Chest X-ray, PA view. Patient: 14 years old, sex F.
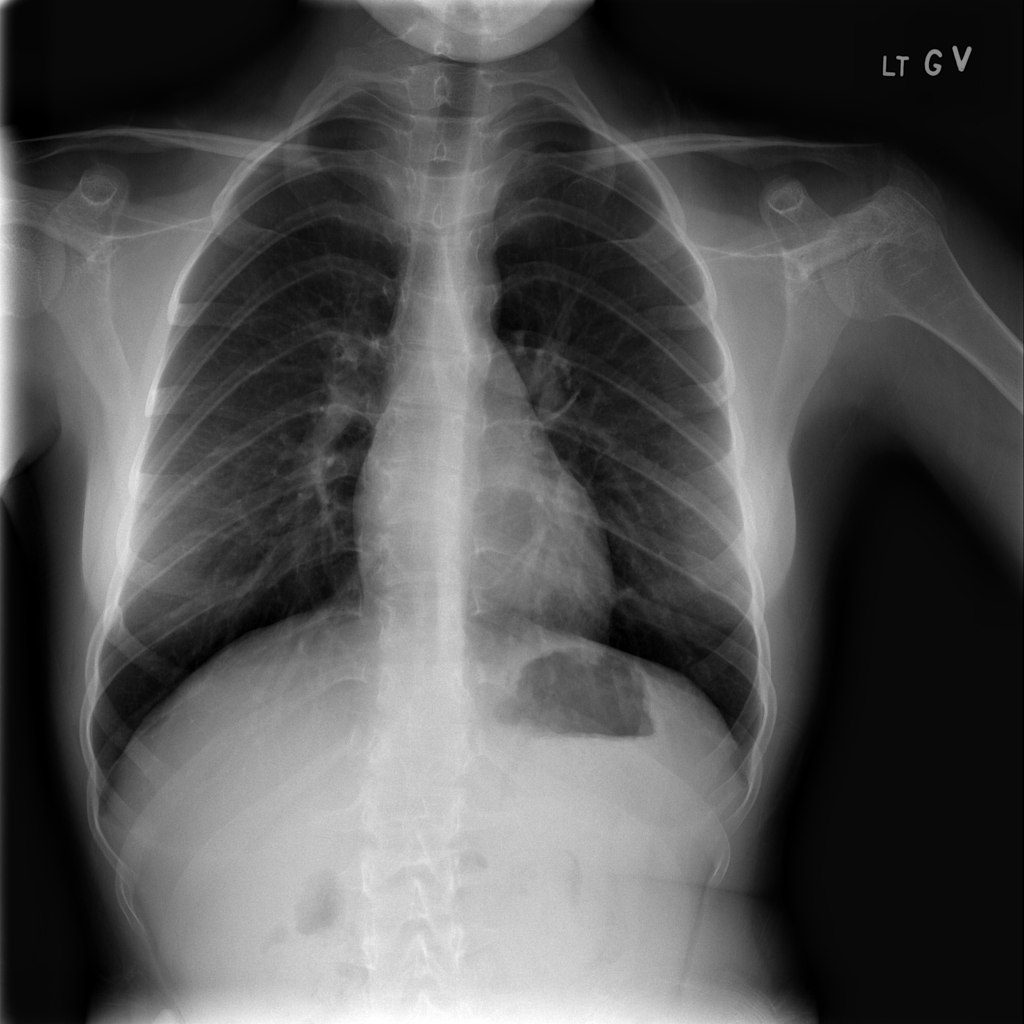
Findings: No Finding